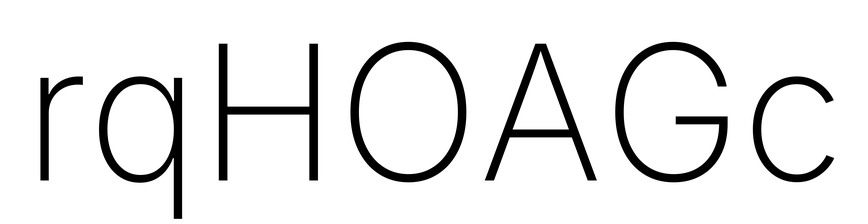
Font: Inter_ExtraLight